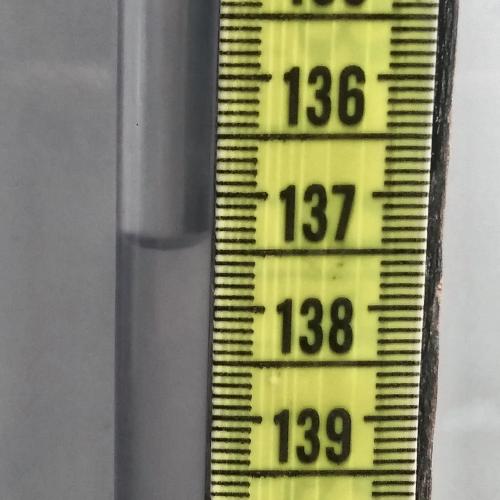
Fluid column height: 137.4 cm